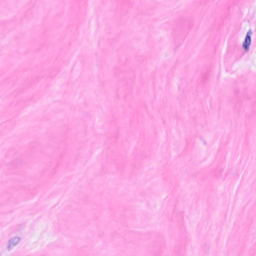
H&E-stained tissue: Breast